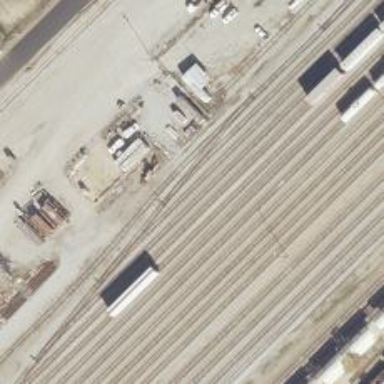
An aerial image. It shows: Railway yard.